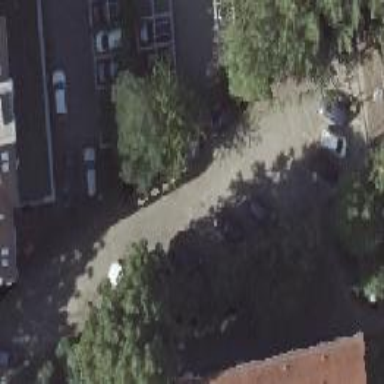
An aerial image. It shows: Street side parking area.